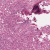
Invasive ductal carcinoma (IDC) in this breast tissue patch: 1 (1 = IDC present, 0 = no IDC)